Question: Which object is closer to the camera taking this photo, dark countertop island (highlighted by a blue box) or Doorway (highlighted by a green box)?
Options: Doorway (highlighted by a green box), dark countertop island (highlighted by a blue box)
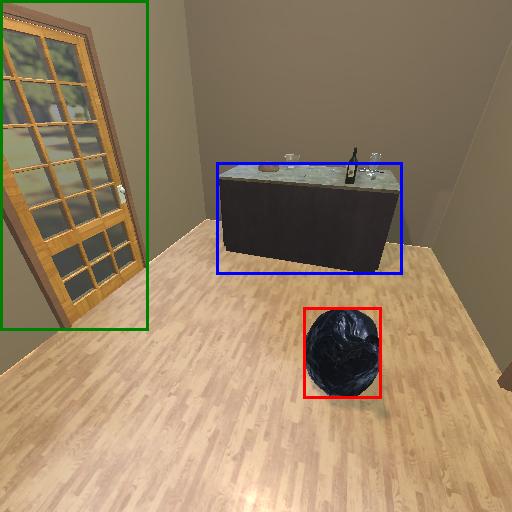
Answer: Doorway (highlighted by a green box)